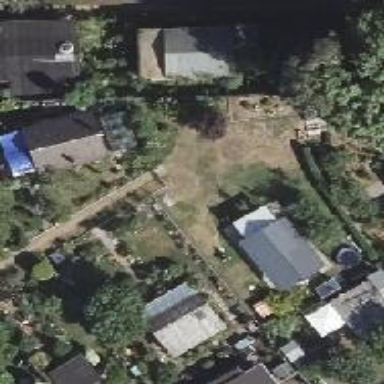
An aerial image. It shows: Plot within allotments.